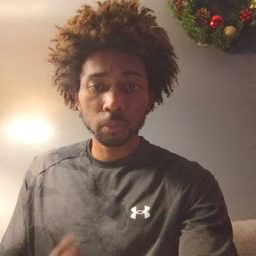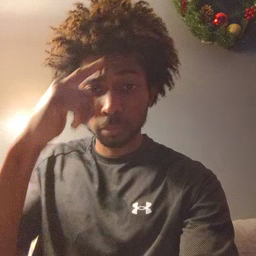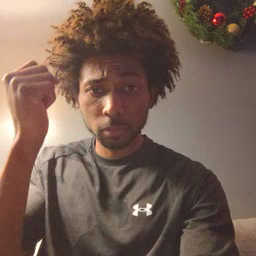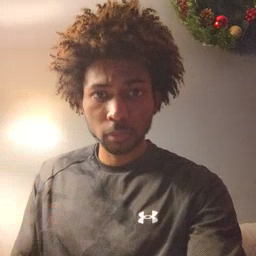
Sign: because